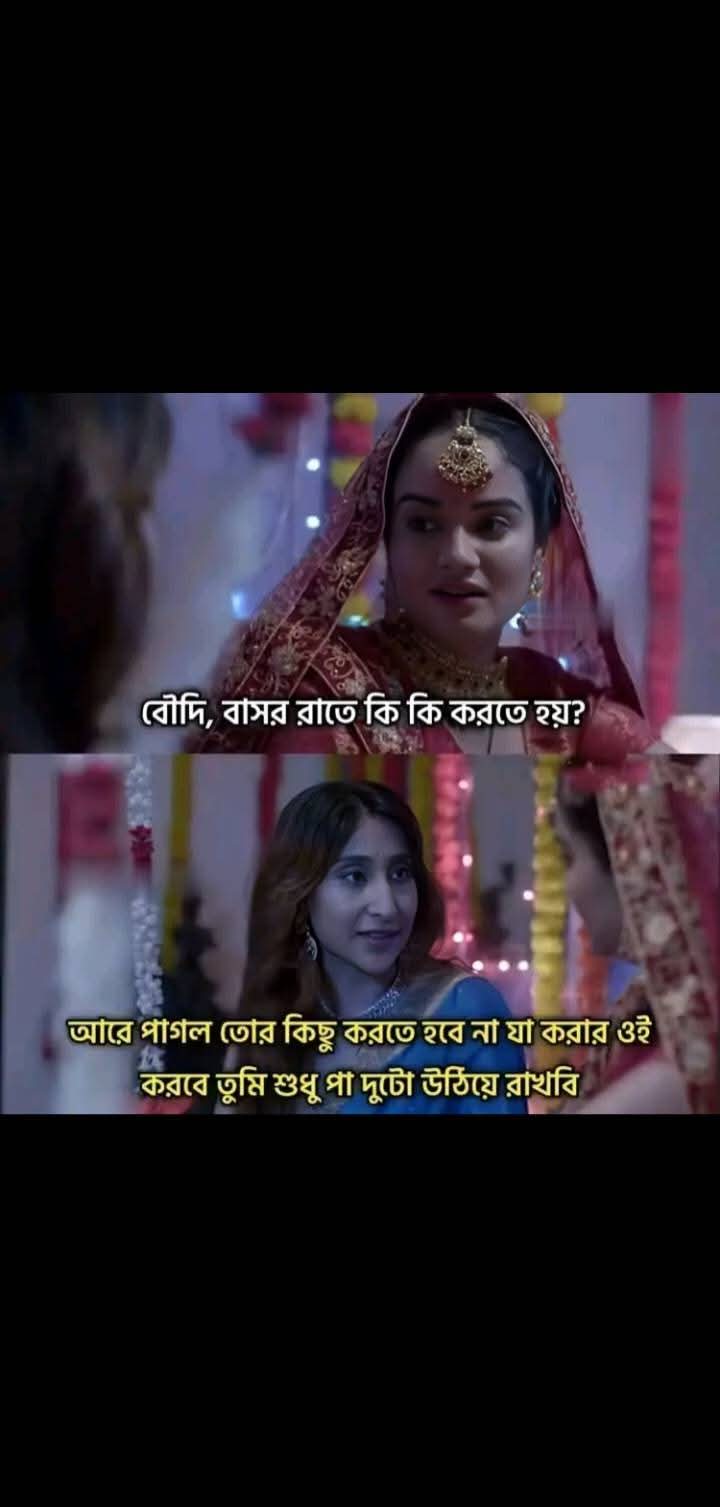
Text: বৌদি, বাসর রাতে কি কি করতে হয়?
আরে পাগল তোর কিছু করতে হবে না যা করার ওই করবে তুমি শুধু পা দুটো উঠিয়ে রাখবি
Label: Non Hate